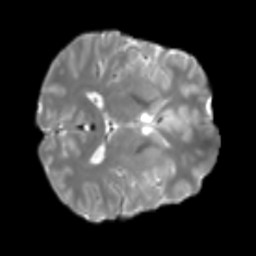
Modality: T2w
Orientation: axial
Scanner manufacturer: siemens
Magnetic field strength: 3 T
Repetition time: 4 s
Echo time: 0.0594 s